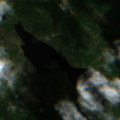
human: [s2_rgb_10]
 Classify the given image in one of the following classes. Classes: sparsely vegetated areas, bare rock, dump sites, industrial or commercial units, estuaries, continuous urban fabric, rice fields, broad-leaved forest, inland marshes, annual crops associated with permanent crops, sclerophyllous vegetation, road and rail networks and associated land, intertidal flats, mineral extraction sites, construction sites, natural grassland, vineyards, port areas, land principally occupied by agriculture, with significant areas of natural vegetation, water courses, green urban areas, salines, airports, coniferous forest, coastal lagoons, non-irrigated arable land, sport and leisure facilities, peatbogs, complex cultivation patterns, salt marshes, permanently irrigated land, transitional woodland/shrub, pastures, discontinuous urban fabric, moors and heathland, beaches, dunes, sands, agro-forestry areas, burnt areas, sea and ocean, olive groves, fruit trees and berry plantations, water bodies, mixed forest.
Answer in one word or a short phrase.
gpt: coniferous forest, mixed forest, water bodies